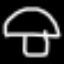
Label: mushroom